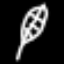
Label: leaf